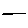
Label: line